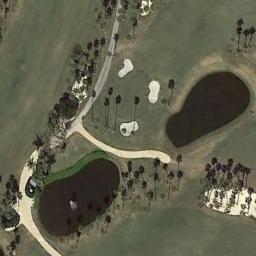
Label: golf_course